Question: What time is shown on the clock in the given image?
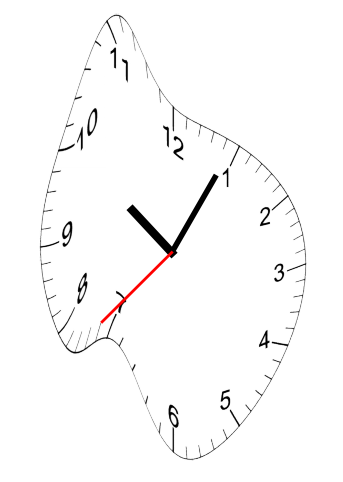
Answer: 10:04:37